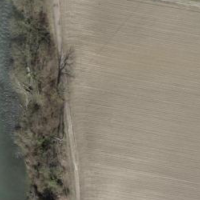
EUNIS habitat code: 52
Species observed at this site:
Pieris rapae
Chorthippus biguttulus
Chorthippus brunneus
Gonepteryx rhamni